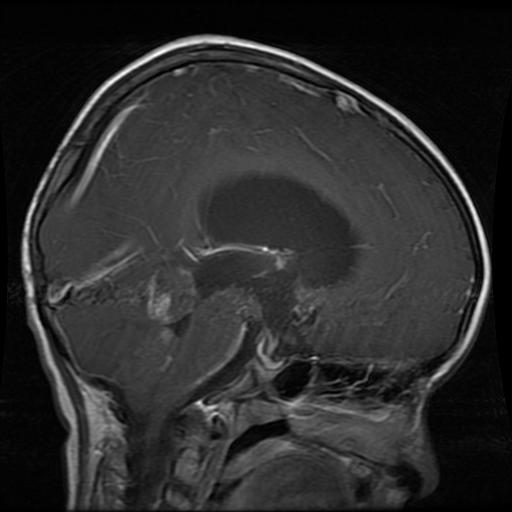
Label: glioma